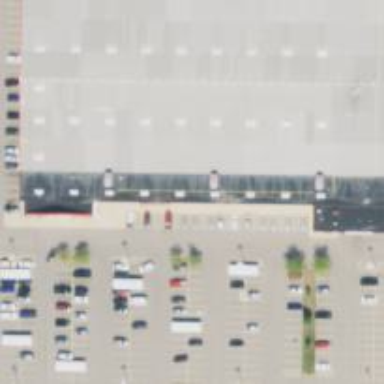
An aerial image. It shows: Retail building that houses wholesale shop.